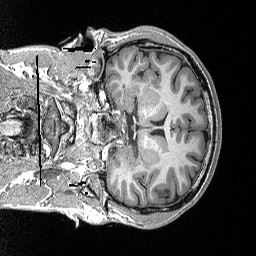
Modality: T1w
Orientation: coronal
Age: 23
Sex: male
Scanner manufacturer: siemens
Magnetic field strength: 3 T
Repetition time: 2.3 s
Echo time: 0.00298 s